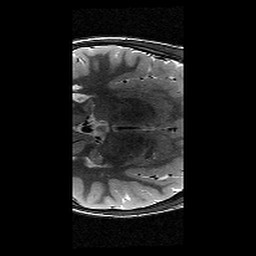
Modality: T2w
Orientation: axial
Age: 11
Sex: male
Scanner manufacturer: siemens
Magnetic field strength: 3 T
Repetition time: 9.23 s
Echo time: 0.067 s